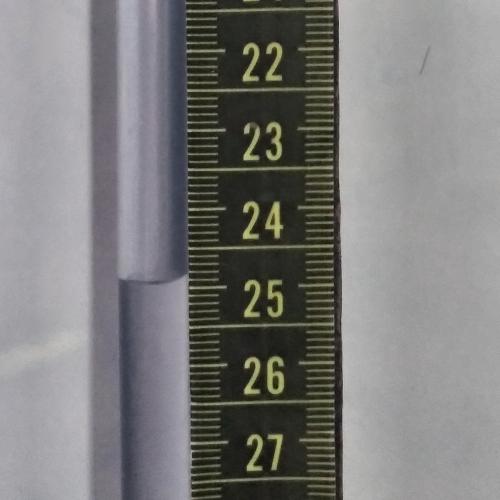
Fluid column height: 24.9 cm